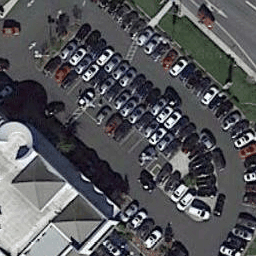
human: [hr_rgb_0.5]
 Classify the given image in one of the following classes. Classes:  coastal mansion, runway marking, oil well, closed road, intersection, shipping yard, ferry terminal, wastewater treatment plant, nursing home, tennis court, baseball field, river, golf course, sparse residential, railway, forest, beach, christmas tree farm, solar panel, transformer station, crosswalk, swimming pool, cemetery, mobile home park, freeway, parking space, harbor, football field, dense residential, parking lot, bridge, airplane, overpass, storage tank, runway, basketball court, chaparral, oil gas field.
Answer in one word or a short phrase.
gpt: parking lot